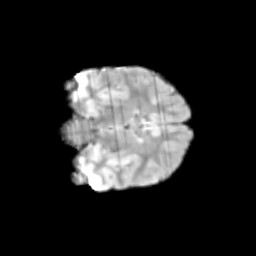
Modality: T2w
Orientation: coronal
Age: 9
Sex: male
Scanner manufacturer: siemens
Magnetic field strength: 3 T
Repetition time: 3.8 s
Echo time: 0.07 s